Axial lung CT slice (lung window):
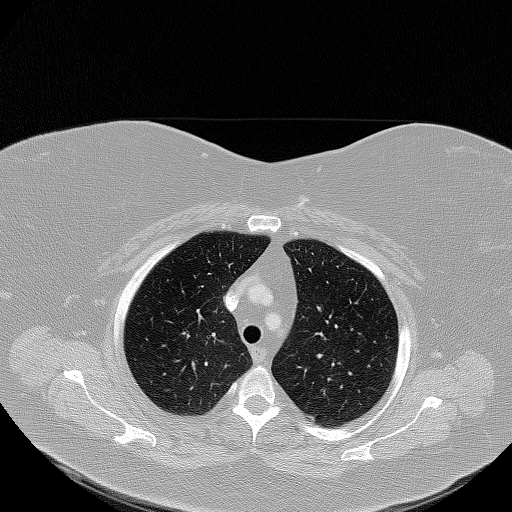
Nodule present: no